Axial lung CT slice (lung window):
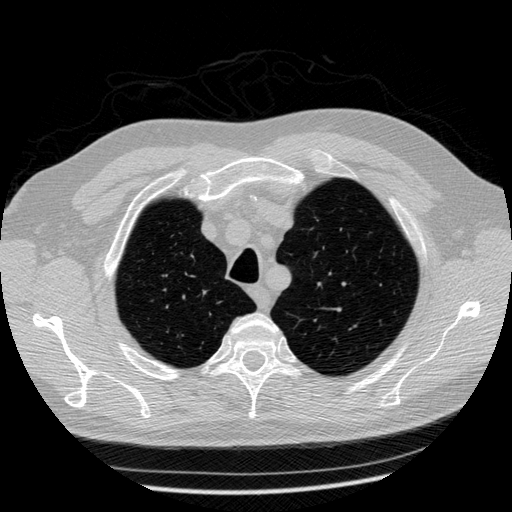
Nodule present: no